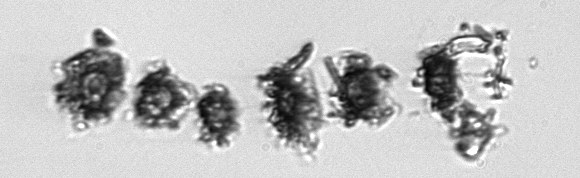
Label: Thalassiosira_TAG_external_detritus